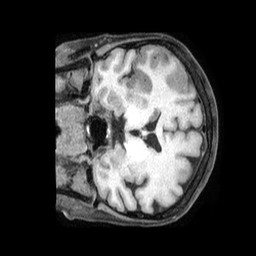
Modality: T1w
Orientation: coronal
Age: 58
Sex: female
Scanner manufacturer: philips
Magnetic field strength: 1.5 T
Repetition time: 0.6 s
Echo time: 0.02898 s